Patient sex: M
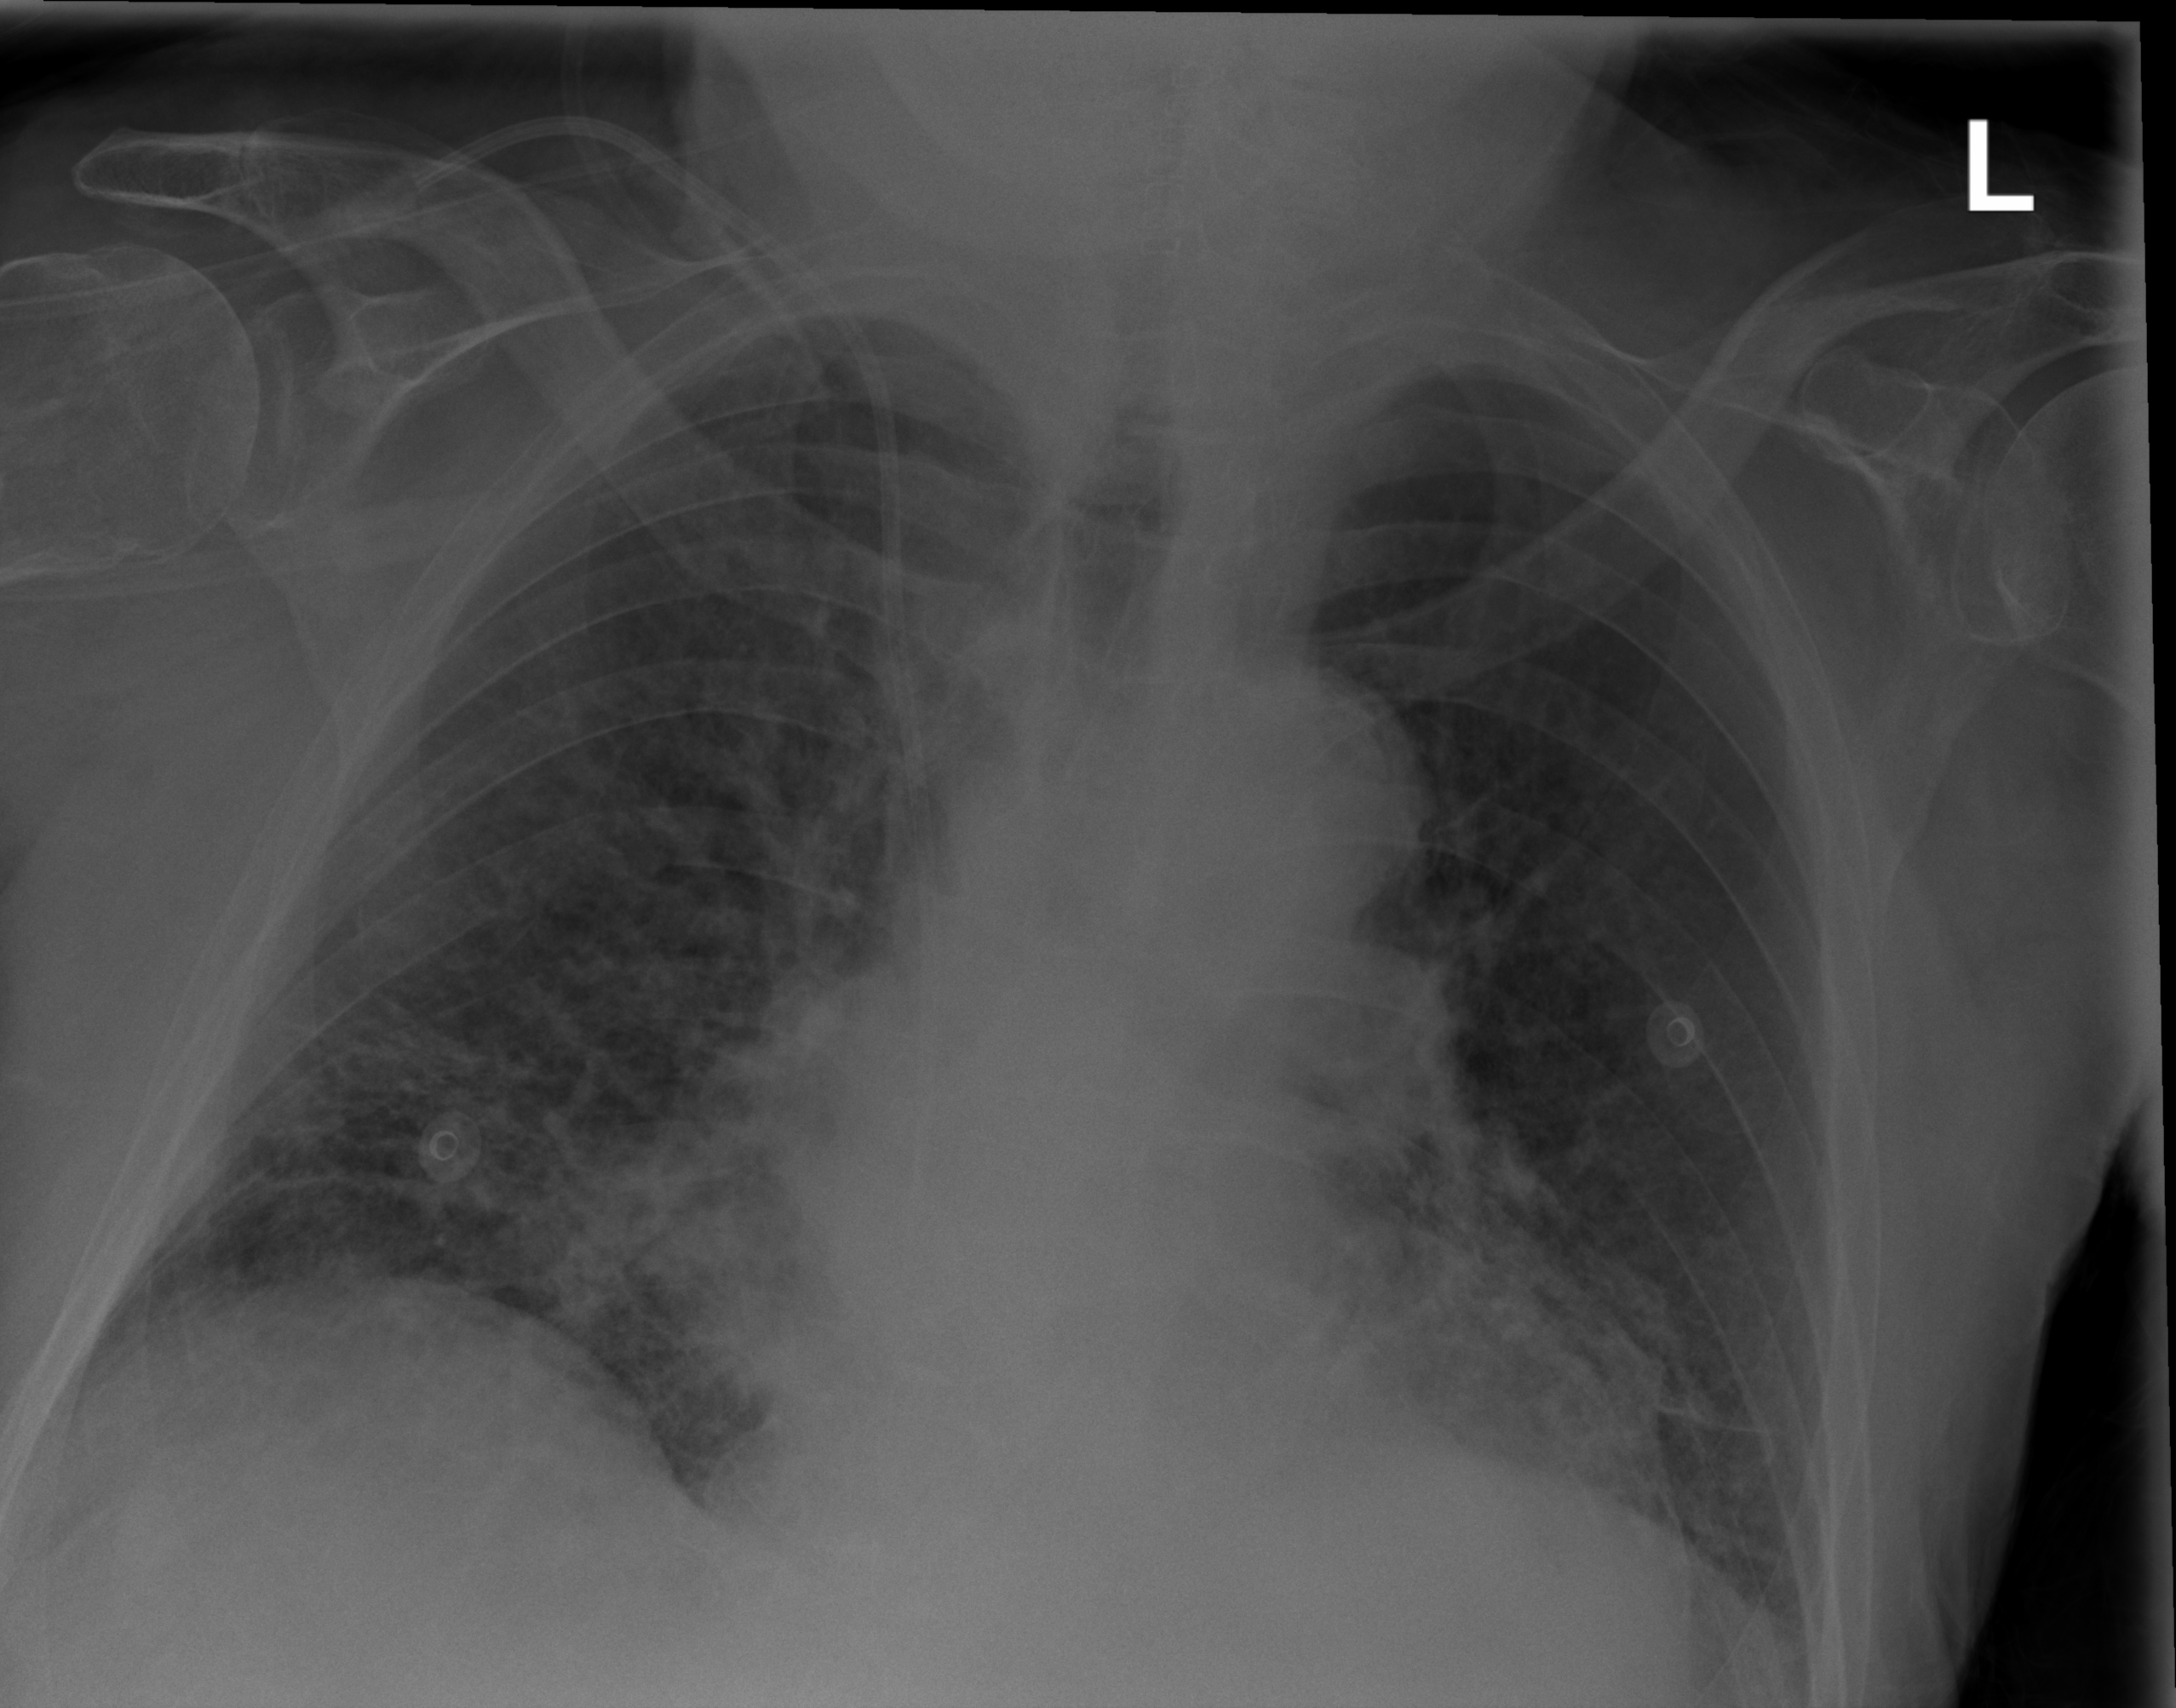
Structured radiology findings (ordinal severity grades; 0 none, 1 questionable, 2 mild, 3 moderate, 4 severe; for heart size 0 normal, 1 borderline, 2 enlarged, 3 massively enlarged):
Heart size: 2
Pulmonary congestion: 2
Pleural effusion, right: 0
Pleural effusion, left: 0
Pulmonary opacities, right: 3
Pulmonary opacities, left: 1
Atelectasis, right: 2
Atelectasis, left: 1